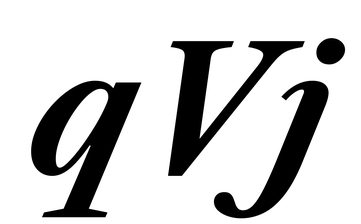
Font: LibreCaslonText-Italic_Bold_Italic